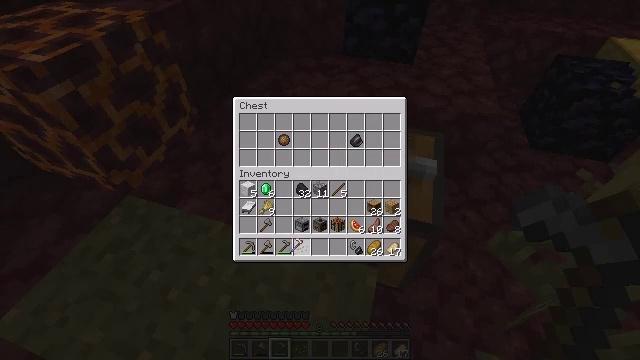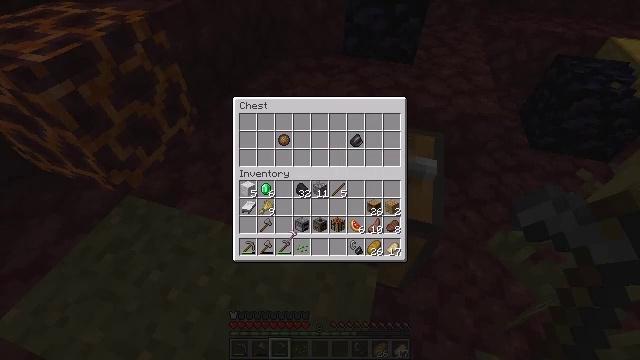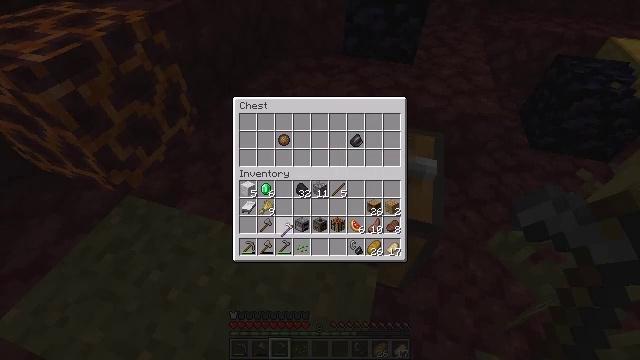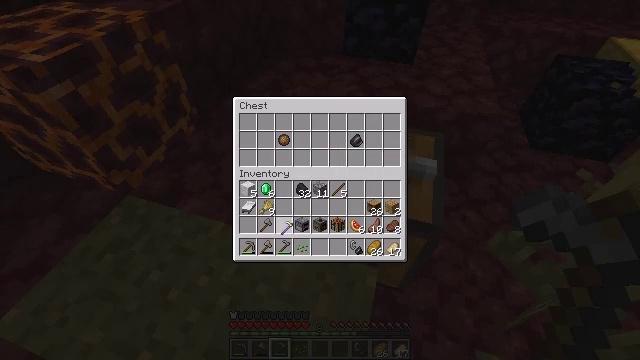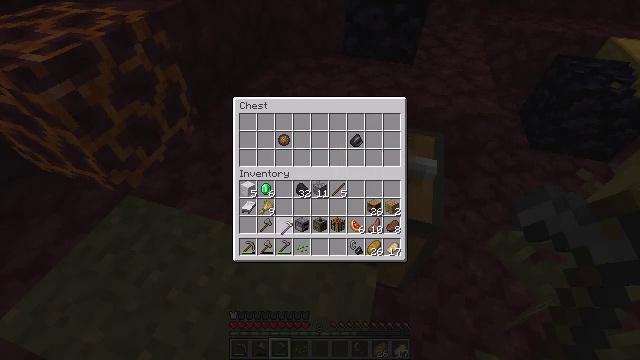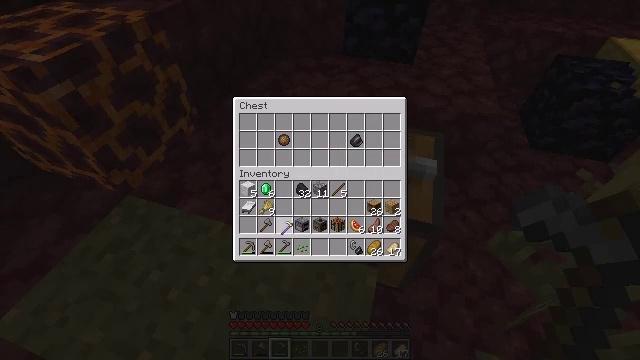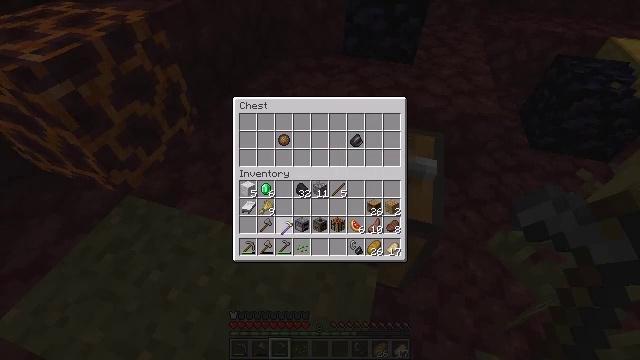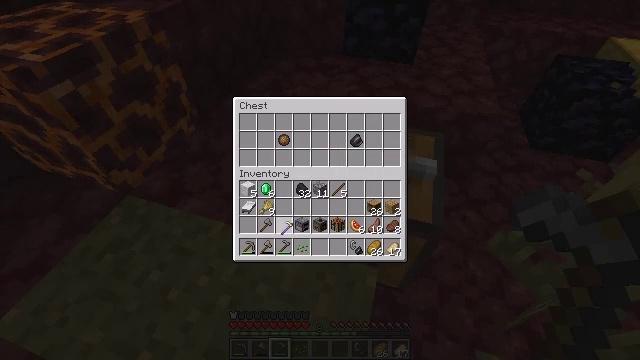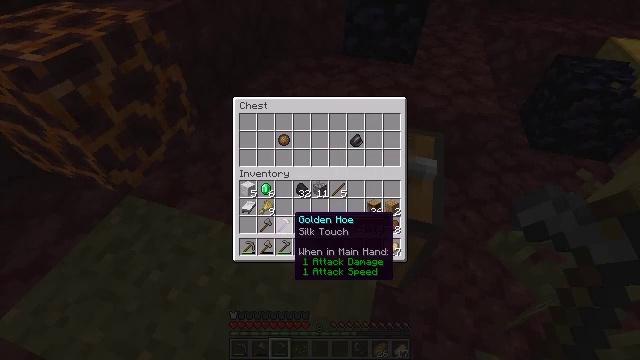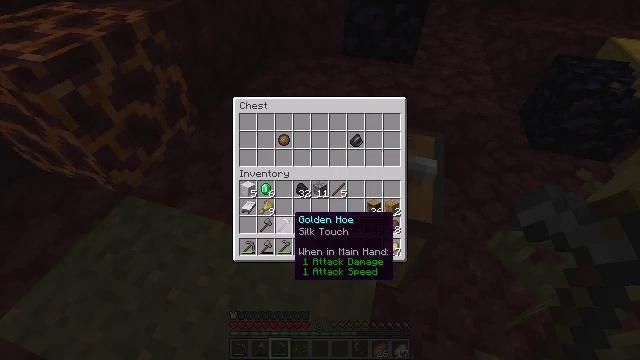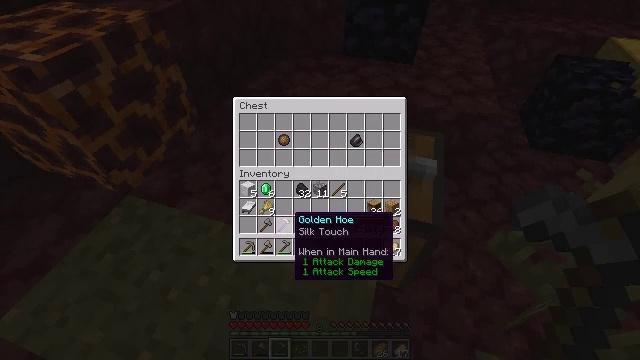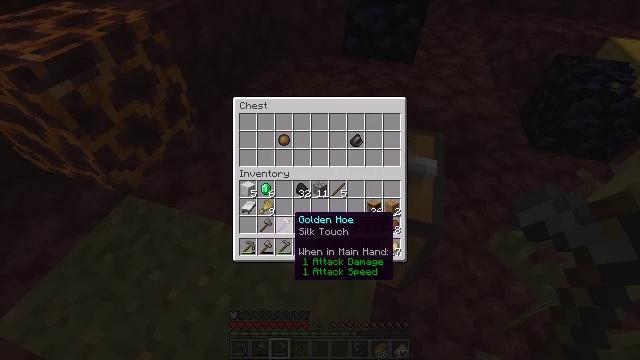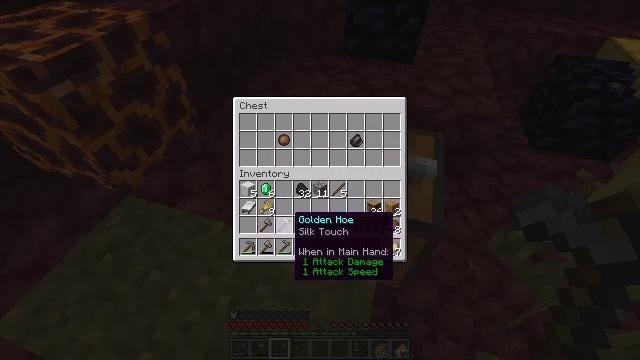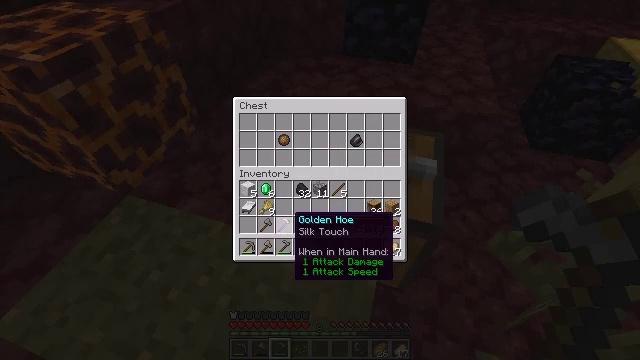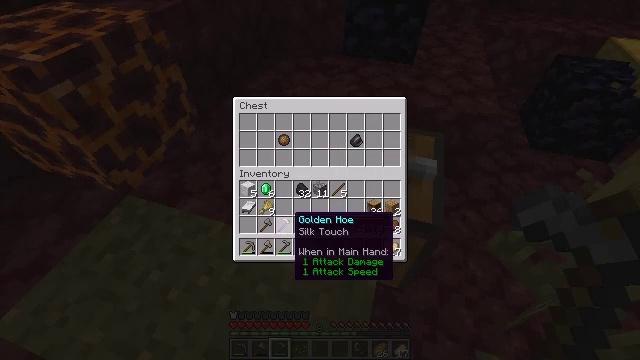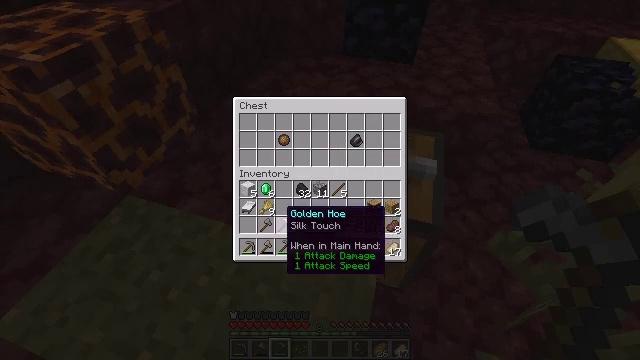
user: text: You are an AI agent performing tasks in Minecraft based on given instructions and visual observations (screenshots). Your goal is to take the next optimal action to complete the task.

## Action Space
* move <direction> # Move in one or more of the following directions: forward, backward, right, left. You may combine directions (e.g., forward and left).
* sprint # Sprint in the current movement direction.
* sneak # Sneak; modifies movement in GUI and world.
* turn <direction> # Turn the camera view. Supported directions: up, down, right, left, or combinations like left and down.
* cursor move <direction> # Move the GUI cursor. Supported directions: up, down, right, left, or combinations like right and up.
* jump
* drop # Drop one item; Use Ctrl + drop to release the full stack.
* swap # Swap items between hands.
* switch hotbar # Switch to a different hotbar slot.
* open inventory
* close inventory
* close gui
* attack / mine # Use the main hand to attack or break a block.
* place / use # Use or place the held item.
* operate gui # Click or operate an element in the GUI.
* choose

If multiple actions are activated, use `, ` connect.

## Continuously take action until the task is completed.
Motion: motion action
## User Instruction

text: Collect a hay block for crafting.
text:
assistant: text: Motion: cursor move up
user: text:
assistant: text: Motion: no_op
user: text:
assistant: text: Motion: no_op
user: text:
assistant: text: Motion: no_op
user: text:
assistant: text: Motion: operate gui
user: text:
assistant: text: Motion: operate gui
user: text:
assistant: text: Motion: operate gui
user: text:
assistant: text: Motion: no_op
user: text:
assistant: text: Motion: no_op
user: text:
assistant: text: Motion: no_op
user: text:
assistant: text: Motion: no_op
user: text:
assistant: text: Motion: no_op
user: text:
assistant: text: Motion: no_op
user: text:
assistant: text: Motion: no_op
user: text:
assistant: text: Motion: cursor move left
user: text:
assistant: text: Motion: cursor move left and up
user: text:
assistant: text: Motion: cursor move left and up
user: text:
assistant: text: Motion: turn left and up, close gui
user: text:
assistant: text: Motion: turn left and up
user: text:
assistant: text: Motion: turn left and up
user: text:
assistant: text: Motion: turn up
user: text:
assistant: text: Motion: no_op
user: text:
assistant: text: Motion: no_op
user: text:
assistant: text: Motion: no_op
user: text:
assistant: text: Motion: turn right and down
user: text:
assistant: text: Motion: turn right and down
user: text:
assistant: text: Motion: turn right and down
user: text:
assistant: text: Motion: turn right and down
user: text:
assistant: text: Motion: no_op
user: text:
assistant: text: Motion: turn up